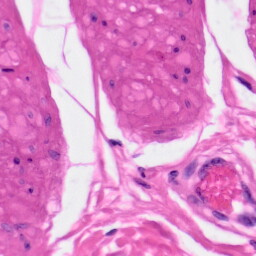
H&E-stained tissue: Skin